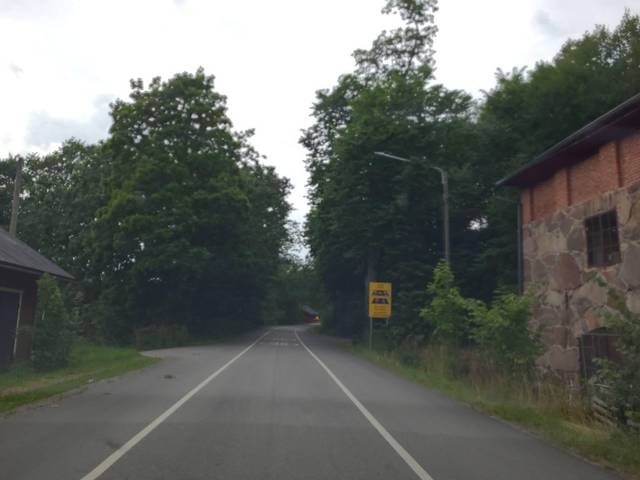
Region: Finland
Coordinates: 60.088, 23.639